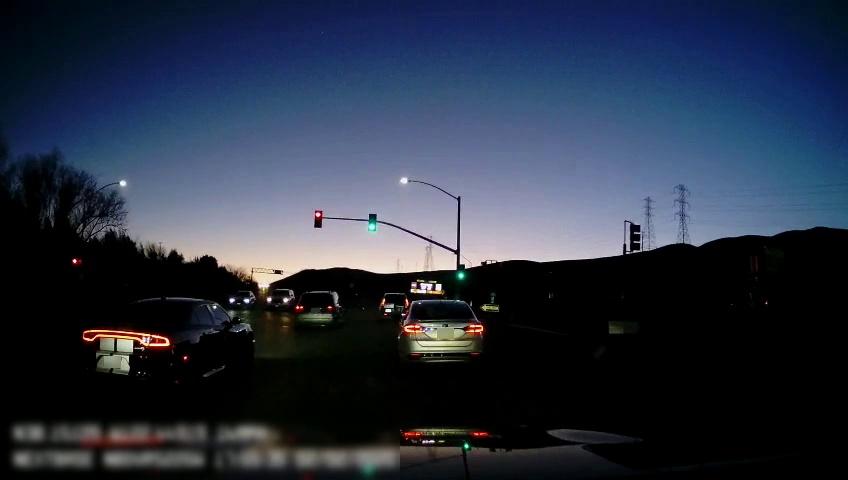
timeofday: Dusk/Dawn/Twilight
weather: Other
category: Drivable Space
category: Vehicles | SUV
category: Vehicles | SUV
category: Vehicles | Car
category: Vehicles | Car
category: Vehicles | SUV
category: Vehicles | Car
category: Vehicles | Car
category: Traffic | Lights
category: Traffic | Lights
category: Traffic | Lights
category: Traffic | Lights
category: Traffic | Lights
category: Traffic | Signs